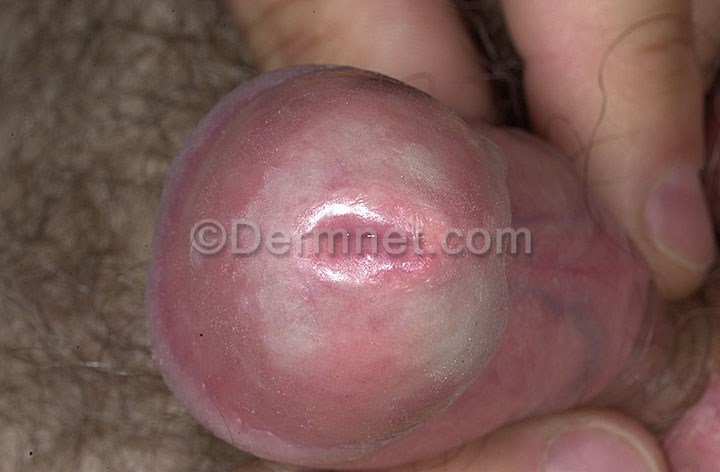
Disease: Psoriasis pictures Lichen Planus and related diseases